Question: I create the menu dynamically in 'jquery'. I created a parent 'ul' and 'li' and it works fine. If I appended the 'ul' to any of the 'li' it's appended but when I click on that child 'li' i am not able to get the id for any of child 'ul' or 'li'. I gave the id to that child 'li'. I even tried to write the click action using 'li' id or class that is also not working. Please find the below code.
Can any one please help me?

From the above image I want to get the id for category1 when I click on that category1.
Html:
'''
<ul id="menu"> </ul>
'''
Script:
'''
$("#menu").on("click", "li", function () {
$("#menu ul").empty('');
var html = "<ul class='sub_ul'>";
var abc = subArrays[$(this).attr('id')];
for(var i = 0; i < abc.length; i++) {
if(abc[i] != ' ') {
html = html + "<li class='sub_first_li' id='sub_" + $(this).attr('id') + "_" + i + "'><a class='sub_first_li' href='#'>" + abc[i] + "</a></li>";
}
html = html + "</ul>";
$(this).append(html);
$("#menu ul").css({
'display': 'block'
});
});
});
'''
Update :
Now i am getting the corrected li id but when i click on any li(category1) the function
will fire twice. What i need to do to make a call it once? Can any one please help me..
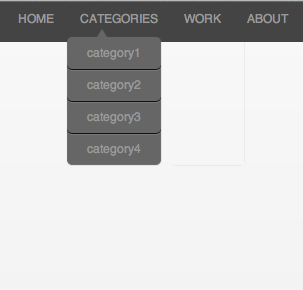
Answer: As you generating 'li' dynamically.
You need to use <URL> using delegated-events approach.
i.e. (General example)
'''
$(document).on('event','selector',callback_function)
'''
For you
'''
$("#menu").on('click', "li", function(){
//Your code
});
'''
Event handlers are bound only to the currently selected elements; they must exist on the page at the time your code makes the event binding call.
> The delegated events have the advantage that they can process events from descendant elements that are added to the document at a later time. By picking an element that is guaranteed to be present at the time the delegated event handler is attached, we can use delegated events to bind the click event to dynamically created elements and also to avoid the need to frequently attach and remove event handlers.